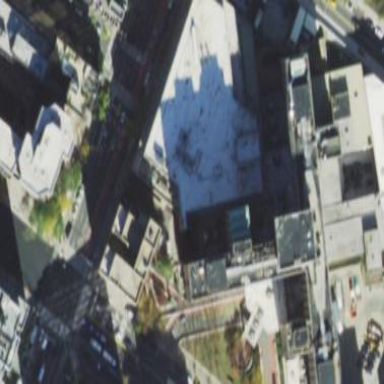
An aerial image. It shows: The building has flat concrete roof.